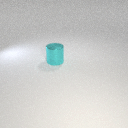
large cyan metal cylinder